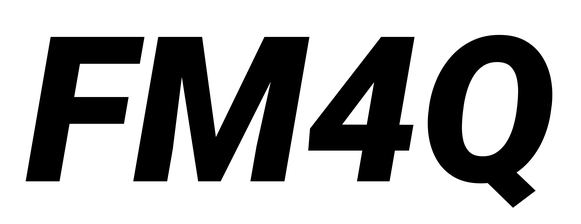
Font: Roboto-Italic_Black_Italic